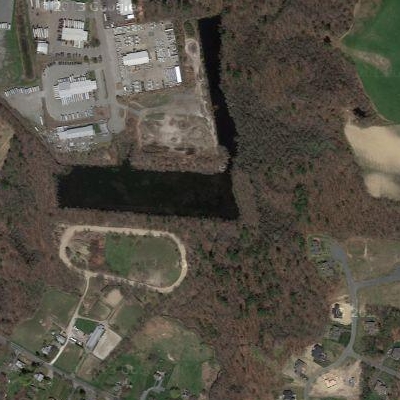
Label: RiverLake